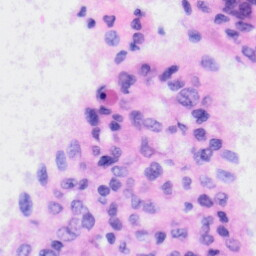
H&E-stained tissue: Liver